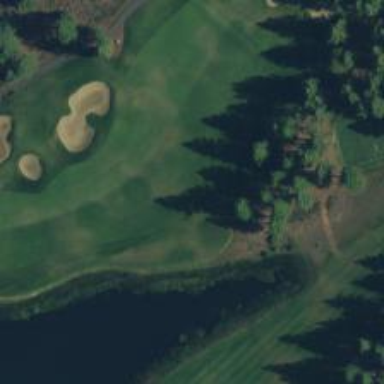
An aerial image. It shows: View of golf hole.